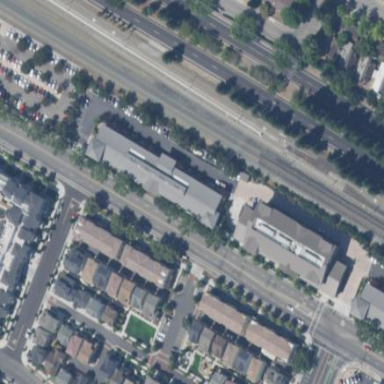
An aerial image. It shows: Office building.